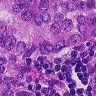
Metastatic tissue present: yes